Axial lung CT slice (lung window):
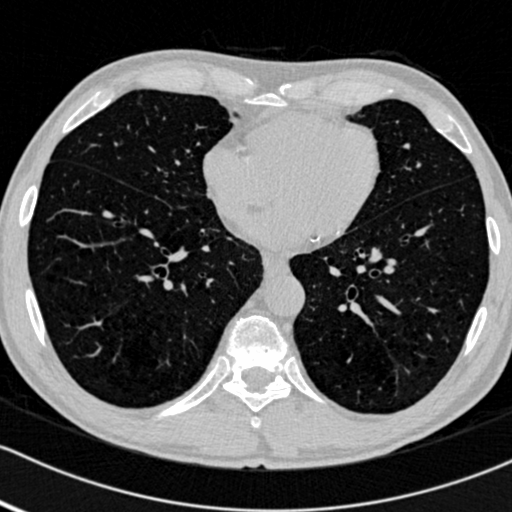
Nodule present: no